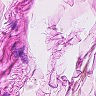
Metastatic tissue present: no